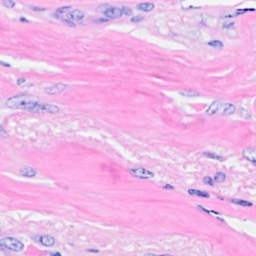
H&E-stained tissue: Breast